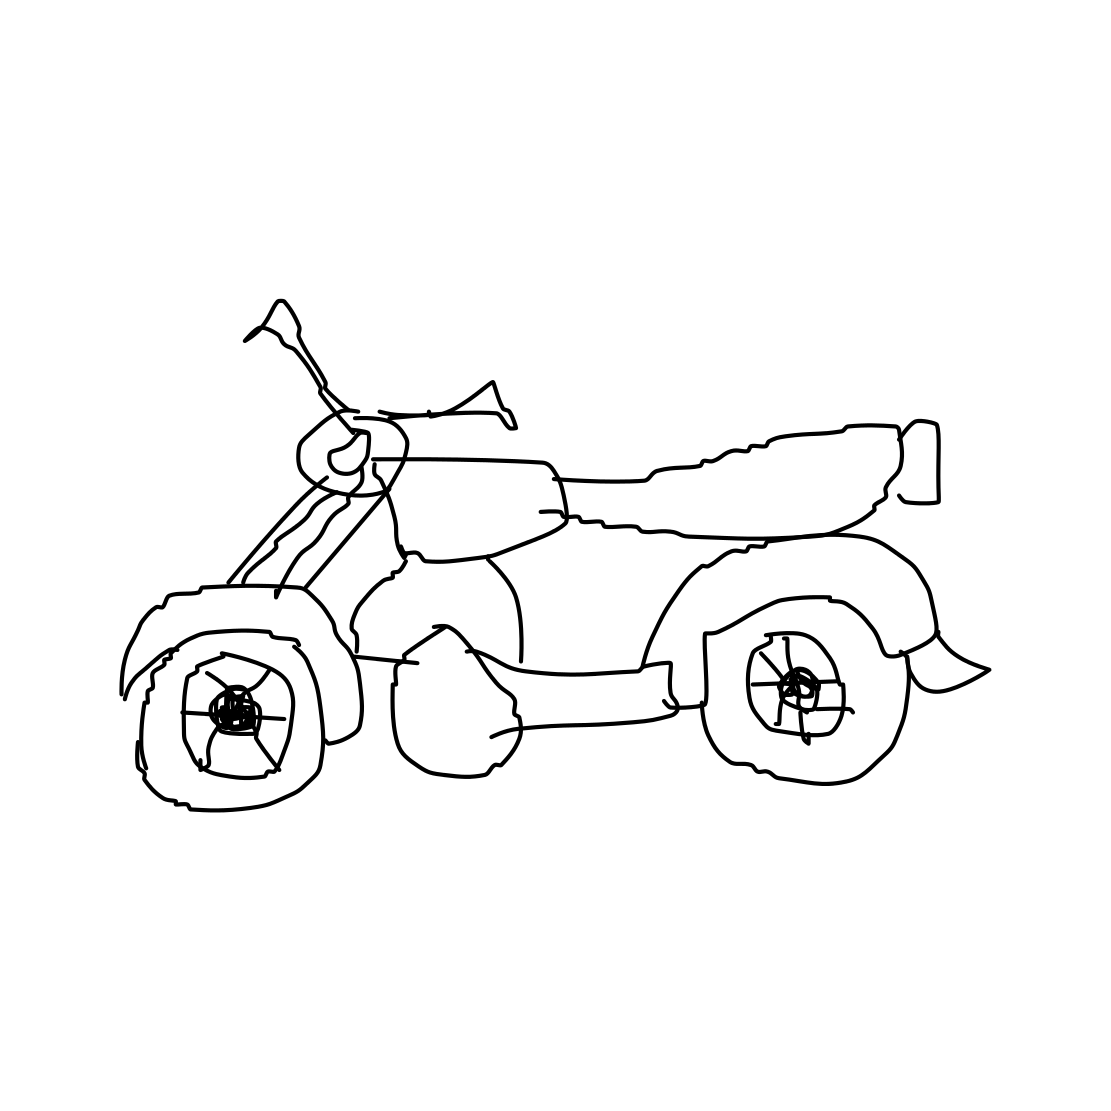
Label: motorbike